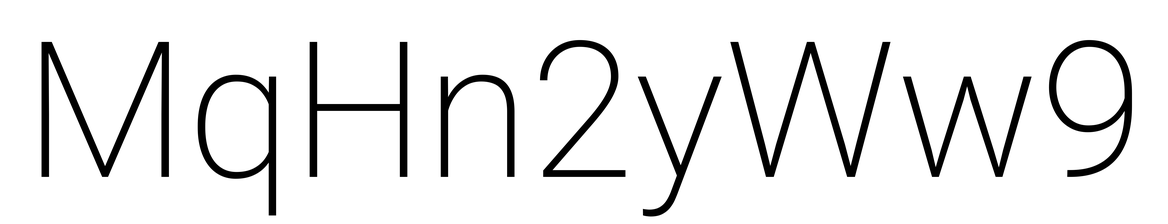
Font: Roboto_ExtraLight